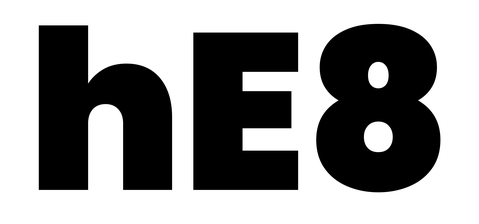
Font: Poppins-Black